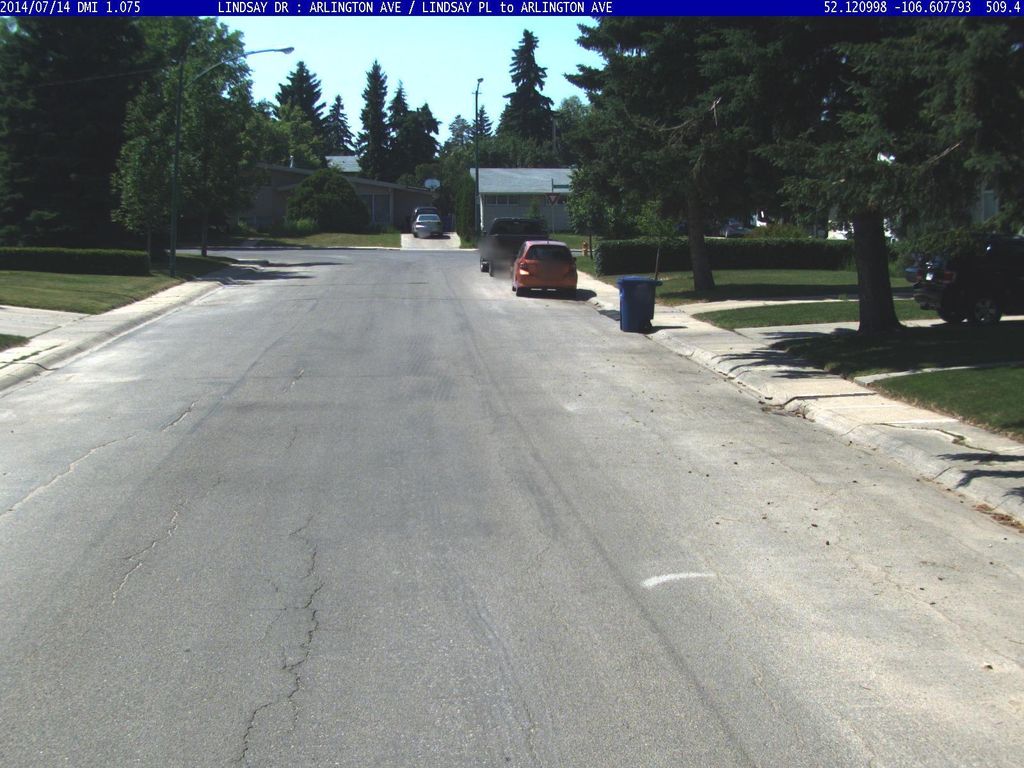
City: saskatoon